Question: I trying to check login credential via xml using php,Following is the piece of code to check DB connection
'''
$con = mysql_connect($host,$user,$pass) or die("<result><message>Could not connect to host</message></result>");
'''
if connection fails throws error like
'''
"XML Parsing Error: junk after document element
Location: http://test.study.com/test/services/checkLogindata.php
Line Number 2, Column 1: ...."
'''

I dont want that message,i want to display simply like ,
'''
<result>
<message>Could not connect to host</message>
</result>
'''
Is it possible to display like above, if yes kindly help me
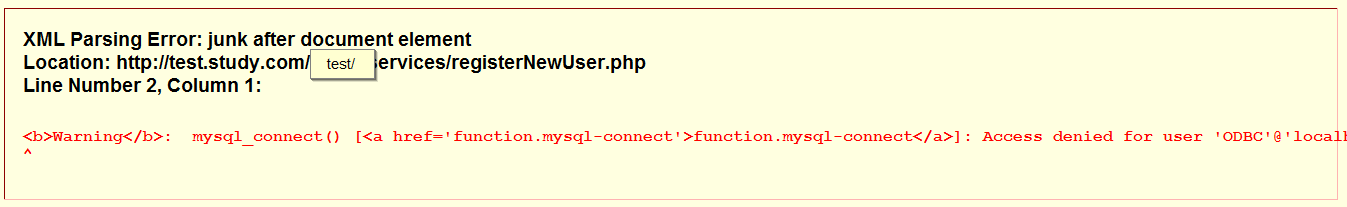
Answer: Finally i found one solution by giving "error_reporting(0);" before mysql_connect();